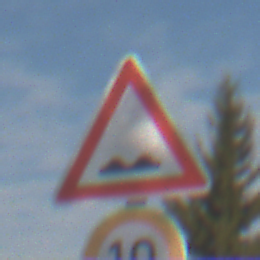
Verkehrszeichen: UnebeneFahrbahn
Zusatzzeichen unten: Geschwindigkeit10
Umgebung: Outdoor, Suburban
Tageszeit: Midday
Wetter: PartlyCloudy
Licht: Natural
Jahreszeit: NotSpecified
Kontrast: HighContrast